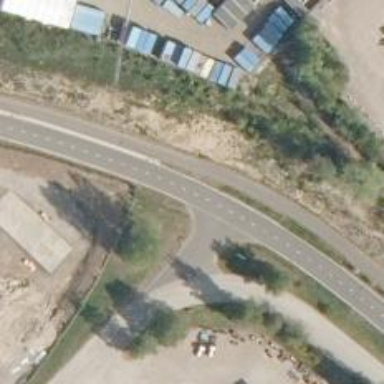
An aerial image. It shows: Uncontrolled crossing on the road.